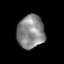
Tissue: prostate
Cell type: T cells
Senescence score: 0.3613
Nuclear area (px): 886
Mean DAPI intensity: 136.081